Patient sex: M
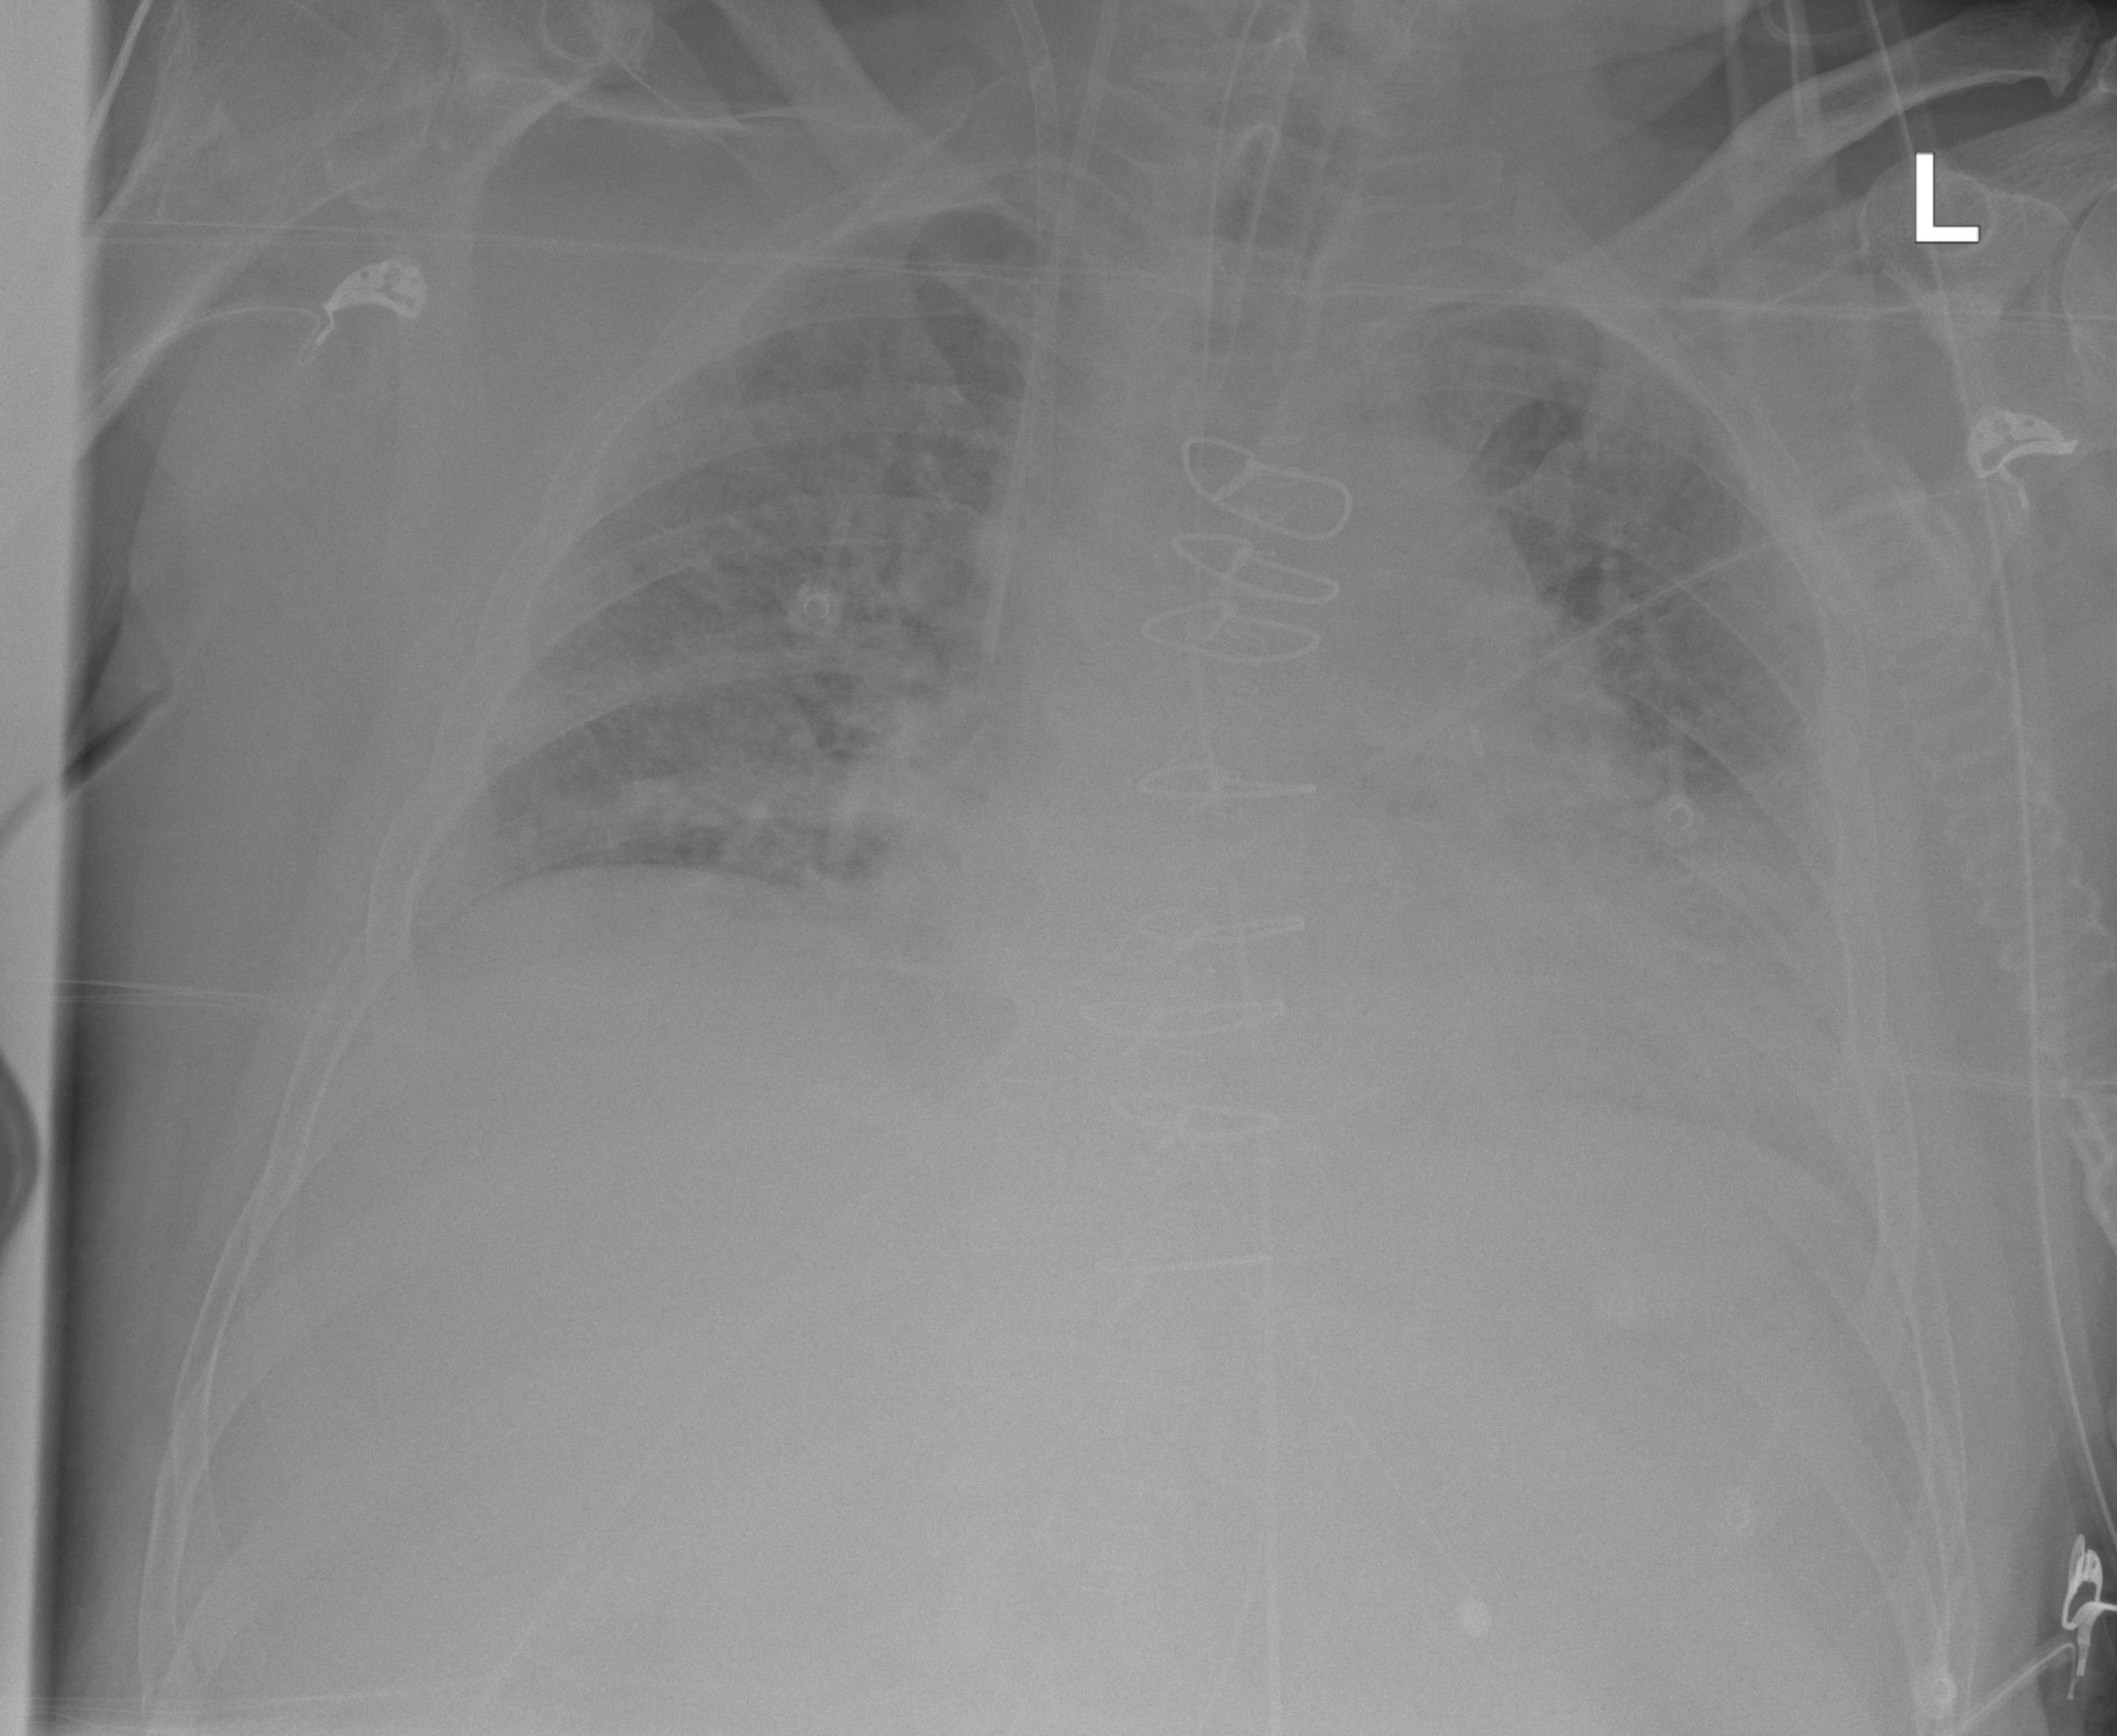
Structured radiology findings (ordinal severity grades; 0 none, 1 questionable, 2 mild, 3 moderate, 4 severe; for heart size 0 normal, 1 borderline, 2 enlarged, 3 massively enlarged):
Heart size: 3
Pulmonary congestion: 3
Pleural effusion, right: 0
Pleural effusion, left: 0
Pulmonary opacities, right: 2
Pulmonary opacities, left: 3
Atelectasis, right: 2
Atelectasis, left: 3